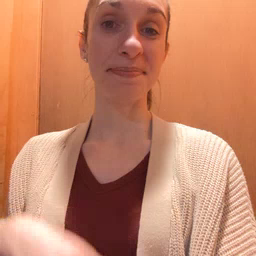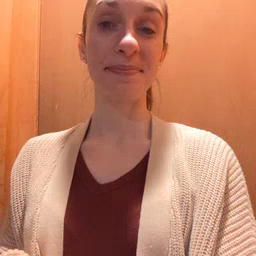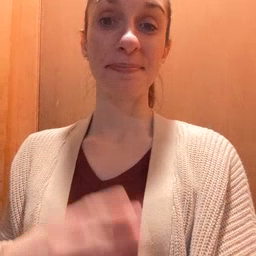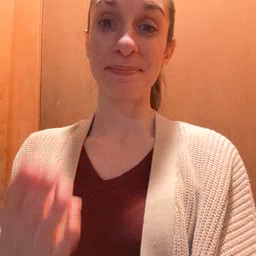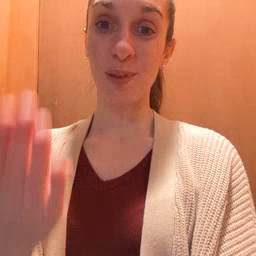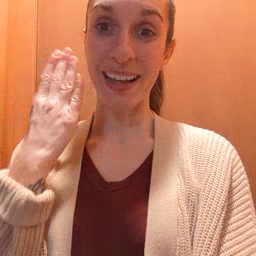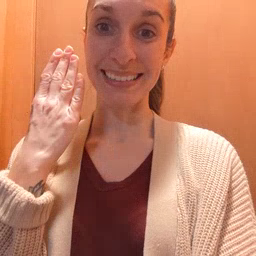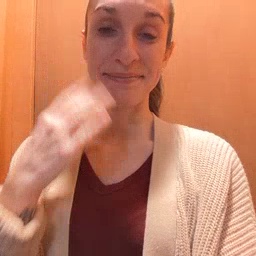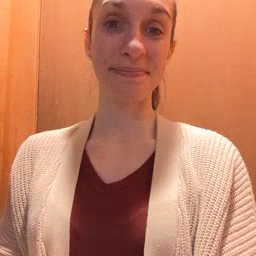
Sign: morning